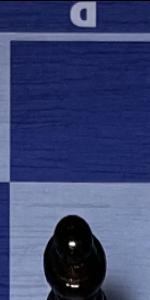
Label: Empty